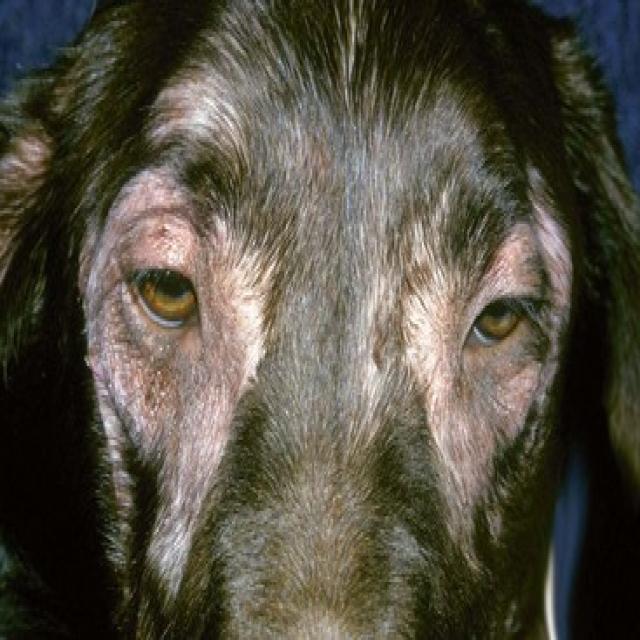
Canine hypersensitivity reaction — allergic skin response with urticaria, erythema, pruritus, and angioedema. May be food, environmental, or flea allergy related.